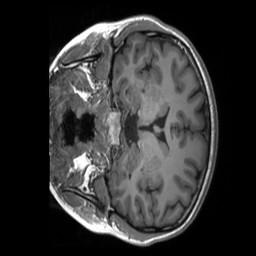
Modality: T1w
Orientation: coronal
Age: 19
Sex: male
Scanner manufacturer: siemens
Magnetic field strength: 3 T
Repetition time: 2.3 s
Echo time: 0.00232 s